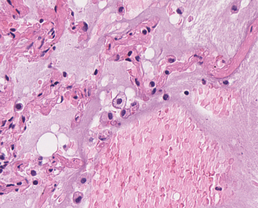
Tumor epithelial tissue: no
Tumor-associated stroma tissue: no
Normal tissue: yes